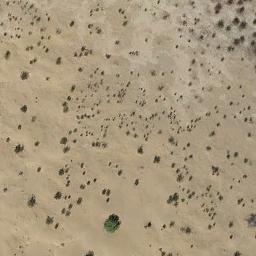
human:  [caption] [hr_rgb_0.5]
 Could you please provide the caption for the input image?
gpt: Chaparral is sparsely distributed on the sand .

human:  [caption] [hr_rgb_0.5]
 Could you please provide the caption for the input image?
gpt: A lot of small chaparrals grow in the desert .

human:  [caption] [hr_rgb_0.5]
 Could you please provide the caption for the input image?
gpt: The chaparral is consist of sparse bushes .

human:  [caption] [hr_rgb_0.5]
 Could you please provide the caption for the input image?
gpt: In this jungle, Only the little vegetation can be seen .

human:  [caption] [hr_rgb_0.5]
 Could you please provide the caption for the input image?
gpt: The chaparral is scattered and sparse .